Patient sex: M
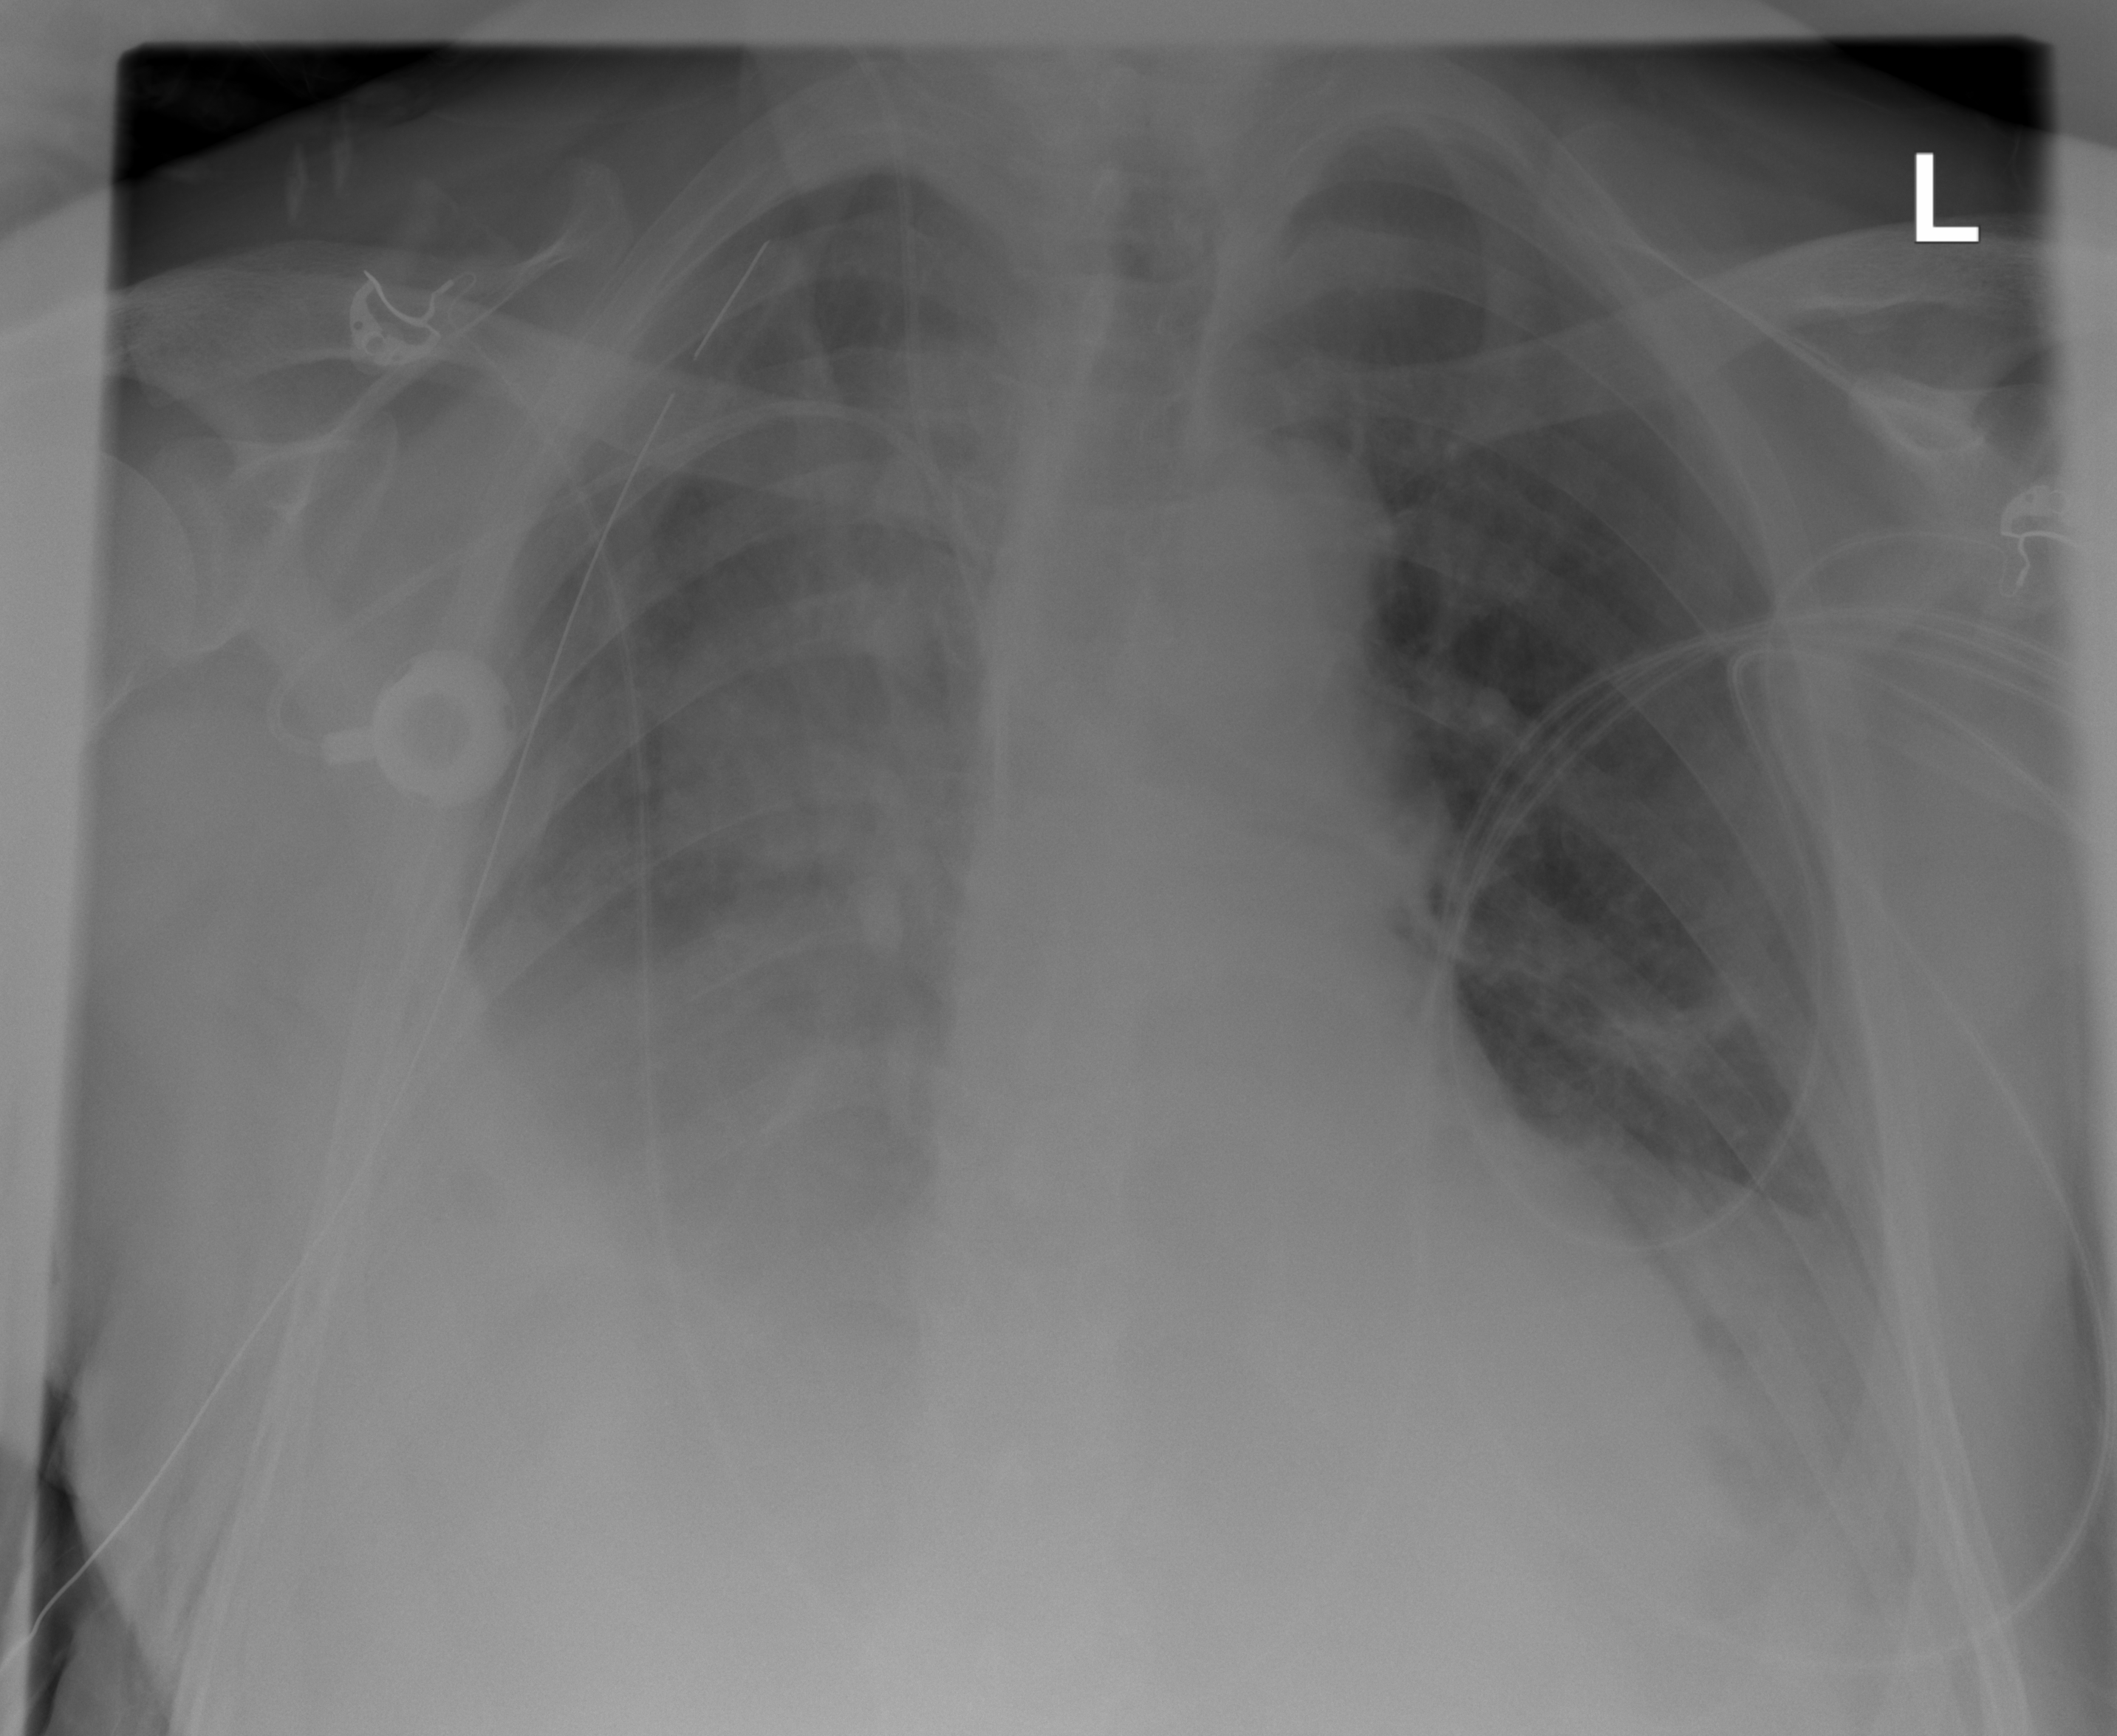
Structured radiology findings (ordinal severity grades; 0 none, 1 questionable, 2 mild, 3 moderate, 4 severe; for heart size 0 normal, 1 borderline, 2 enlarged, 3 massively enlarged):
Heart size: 0
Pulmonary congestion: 2
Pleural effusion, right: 3
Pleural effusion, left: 2
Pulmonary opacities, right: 3
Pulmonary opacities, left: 2
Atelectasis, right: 3
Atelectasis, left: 2